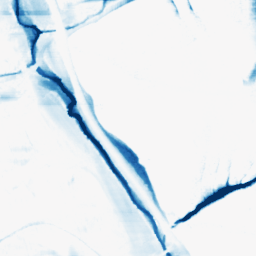
Category: morphological
Decomposition family: morphological_rect
Decomposition parameters: operation: closing
width: 50
height: 10
Upsampling method: linear_exact
Upsampling parameters: scale: 2
Upsampling scale: 2